Question: I'm trying to implement an autosuggest similar to the below image in that it has (eg Countries, Cities).
My ideal solution would be one autosuggest box that populates its different categories via different ajax calls using two different API endpoints.
The only place I've seen this done is facebook's main search box "Search people, places, and things".
I grabbed the below image from this website - <URL> - but there's no documentation for it and before trying to reinvent/reverse engineer the wheel, I figured I would see if anyone knew of an existing plugin for this.

Thanks!
djs22
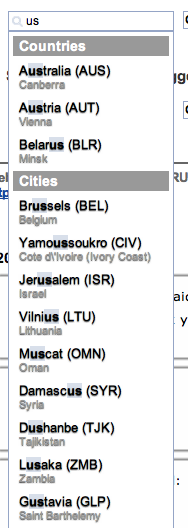
Answer: For autocomplete categories, go to <URL>.